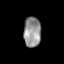
Tissue: skin
Cell type: Epithelial cells
Senescence score: 0.2827
Nuclear area (px): 514
Mean DAPI intensity: 146.591